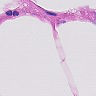
Metastatic tissue present: no